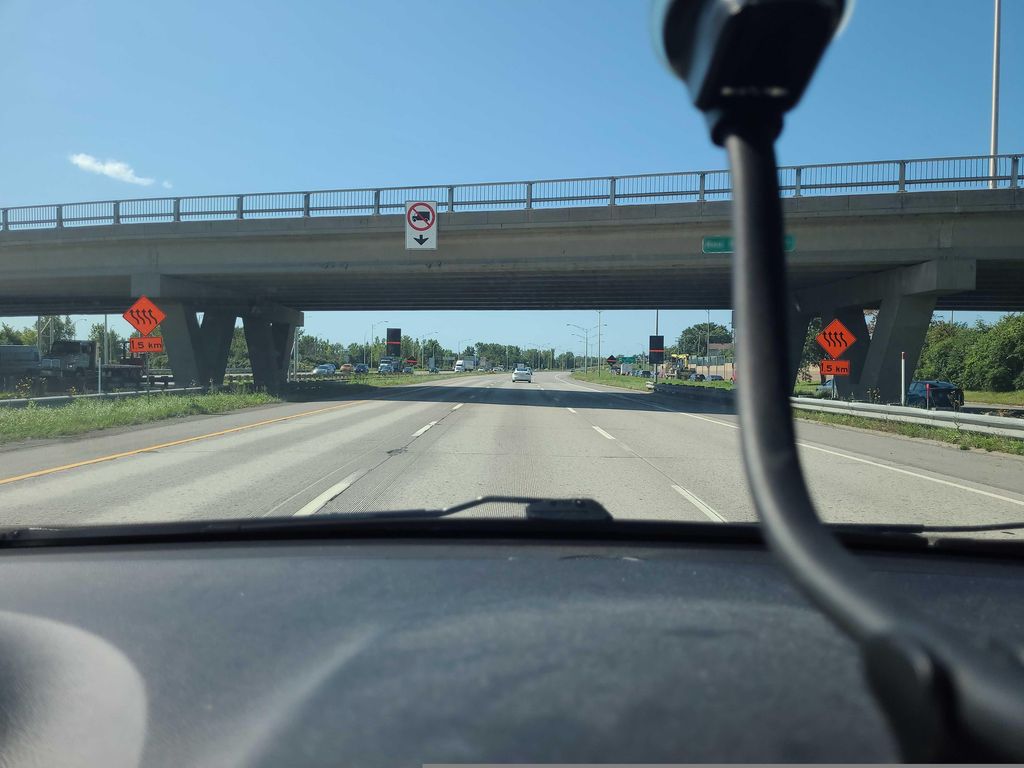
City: montreal